Question:
I need help debugging my median function under the if statement. I am getting an input error. Also if there is a simpler way to write the median function it will be greatly appreciated. I am writing this code to clean up the above image for a project. Thanks. Also, I am pretty new with MATLAB.
''clear
clc
format compact
'''
filenameIN = uigetfile('.bmp','Picture');
noisyRGBarray = imread(filenameIN);
%figure(1)
%imshow(noisyRGBarray)
y = noisyRGBarray;
[m,n]=size(y)
cleanRGBarray = y;
for i = 2:m-1
for j = 2:n-1
if y(i,j) == 0 | y(i,j) == 255 % clean add new
cleanRGBarray(i,j) = median( ( y ( (i-1),(j-1) ) ) , ( y ( (i-1),(j) ) ) , ( y ( (i-1),(j+1) ) ) ; ( y ( (i),(j-1) ) ), ( y ( (i),(j) ) ) ; ( y ( (i),(j+1) ) ) ; ( y ( (i+1),(j-1) ) ), ( y ( (i+1),(j) ) ), ( y ( (i+1),(j+1) ) ) ) ;
end
end
end
'''
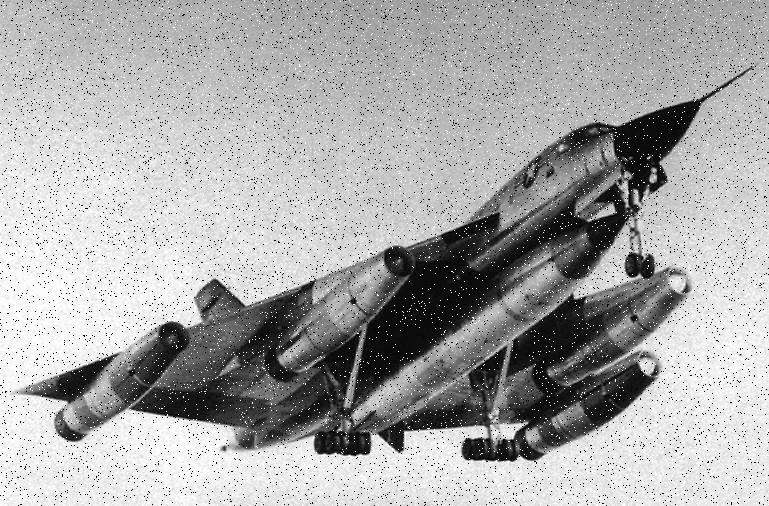
Answer: You are making this very hard on yourself! The simplest way to re formulate the innermost loop is
'''
block = y((-1:1)+i, (-1:1)+j);
cleanRGBarray(i,j) = median(block(:));
'''
A couple of things to note:
1. You attempted to create a vector of arguments for median but didn't surround it with []
2. I used the fact that when indexing over more than one dimension, Matlab does "nested loops" to get all the numbers (so my block variable ends up being 3x3)
3. I feed a column vector block(:) with dimensions 9x1 into median - if you give it an N dimensional matrix, it will operate on the first non-singleton dimension only (so give it 3x3 and it returns 1x3 medians)
4. There are techniques for doing this much more efficiently - built in median filters, and things like blockproc - but you need the Image Processing Toolbox for those.
I hope this helps a bit.